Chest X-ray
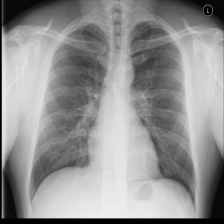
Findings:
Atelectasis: negative
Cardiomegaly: negative
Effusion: negative
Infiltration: negative
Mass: negative
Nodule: negative
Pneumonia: negative
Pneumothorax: negative
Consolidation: negative
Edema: negative
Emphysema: negative
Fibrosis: negative
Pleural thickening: negative
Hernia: negative